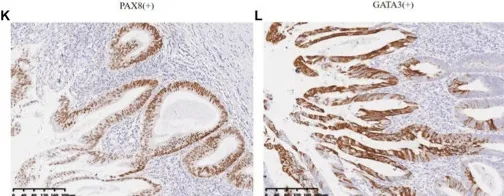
(C-G) Cervical metastatic intestinal-type differentiated adenocarcinoma (IHC 10x).
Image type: pathology (immunostaining)